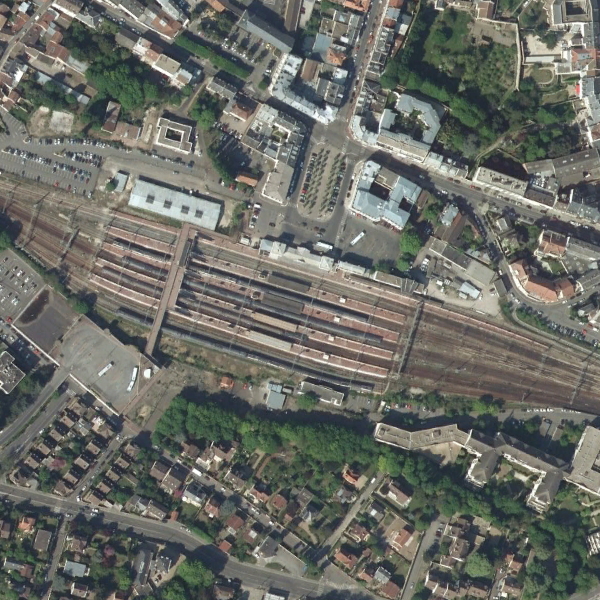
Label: RailwayStation